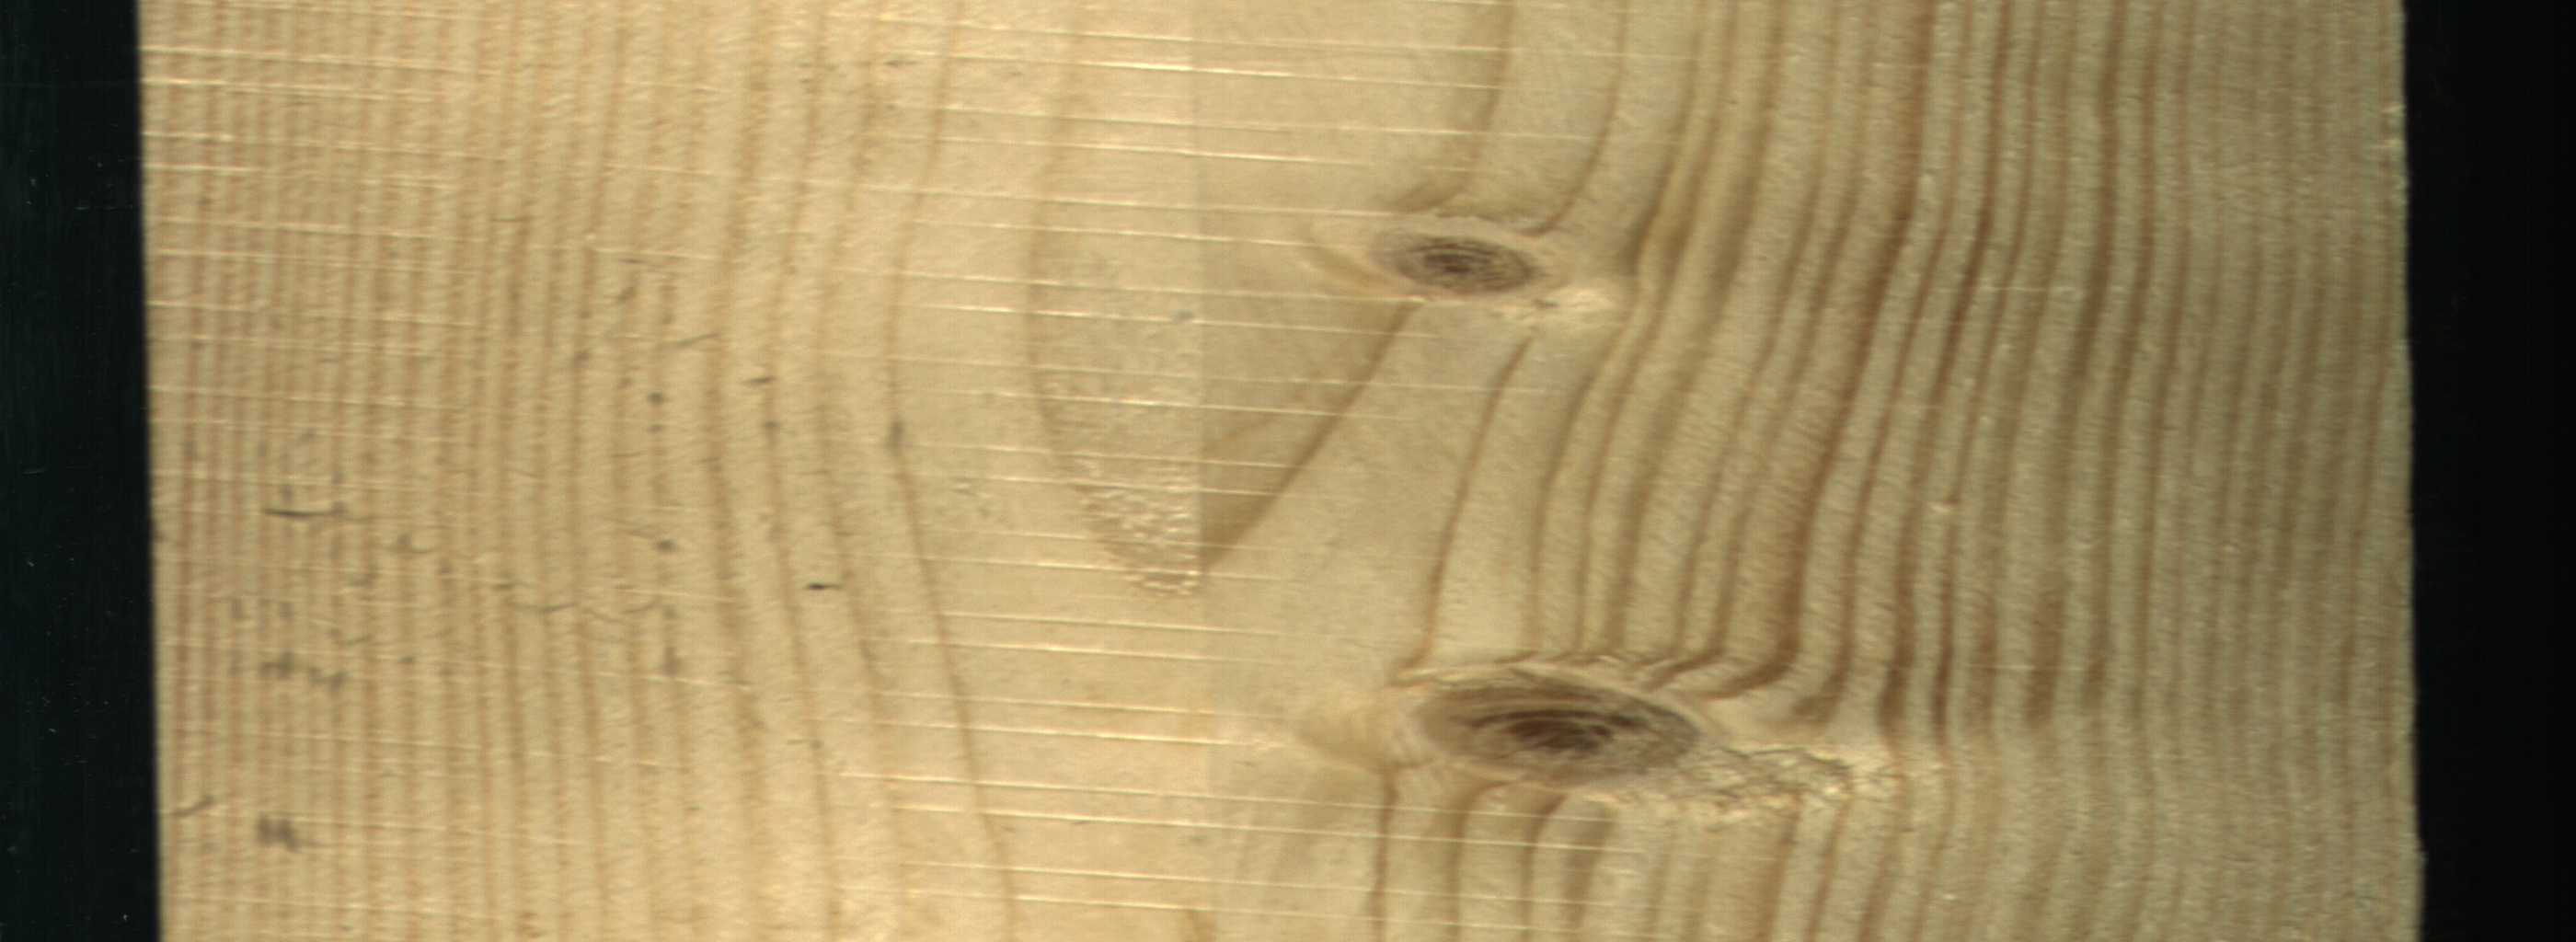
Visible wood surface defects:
Live_Knot
Live_Knot